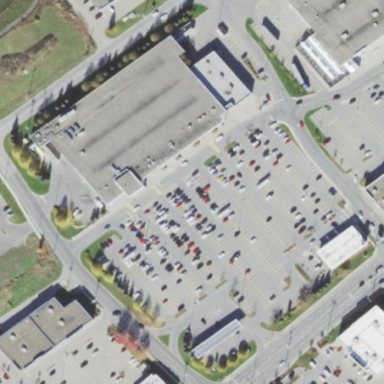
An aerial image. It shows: Retail area.